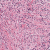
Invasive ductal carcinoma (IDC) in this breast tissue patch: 1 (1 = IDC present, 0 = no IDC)